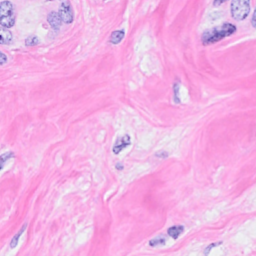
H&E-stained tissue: Breast